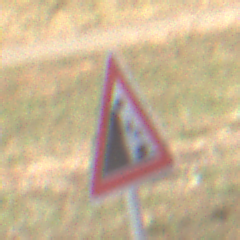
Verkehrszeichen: SteinschlagLinks
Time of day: Midday
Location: Outdoor (RoadRail)
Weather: Clear
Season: Summer
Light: Natural